Interaction volume radius: 10 \u00c5
Interaction volume height: 15 \u00c5
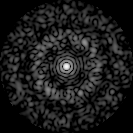
Disorder parameter: 0.8356